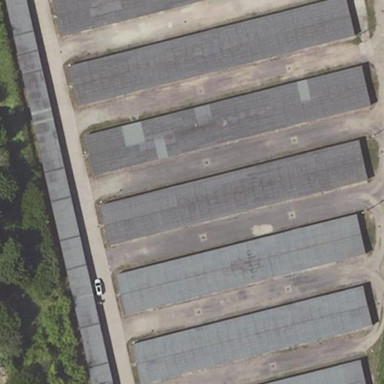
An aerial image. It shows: Area designated for garages.